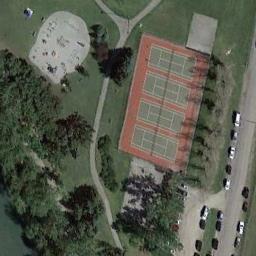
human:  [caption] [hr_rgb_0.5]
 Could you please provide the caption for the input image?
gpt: There is a tennis court on the picture .

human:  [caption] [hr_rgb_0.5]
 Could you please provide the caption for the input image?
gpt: Many trees are near the tennis courts .

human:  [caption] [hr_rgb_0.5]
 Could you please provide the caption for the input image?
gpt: The tennis court is on the grass next to some trees .

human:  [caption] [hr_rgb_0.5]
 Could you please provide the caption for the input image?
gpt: Neatly arranged parking lot on the lawn next to the woods and road .

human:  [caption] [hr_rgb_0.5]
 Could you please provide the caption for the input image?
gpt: The tennis courts are on a green meadow beside some green trees .